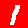
Digit: 1